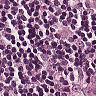
Metastatic tissue present: yes